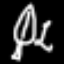
Label: leaf